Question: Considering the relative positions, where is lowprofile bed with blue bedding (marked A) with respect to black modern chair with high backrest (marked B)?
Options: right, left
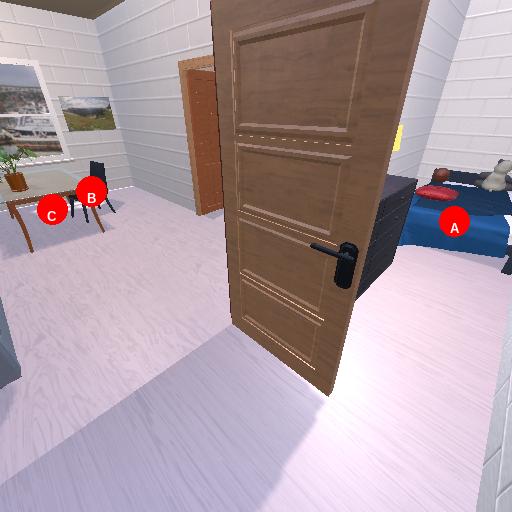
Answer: right